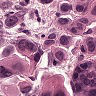
Metastatic tissue present: yes